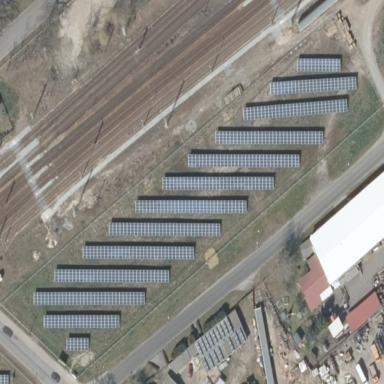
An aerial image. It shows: Solar generator powered by photovoltaic method.